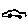
Label: car